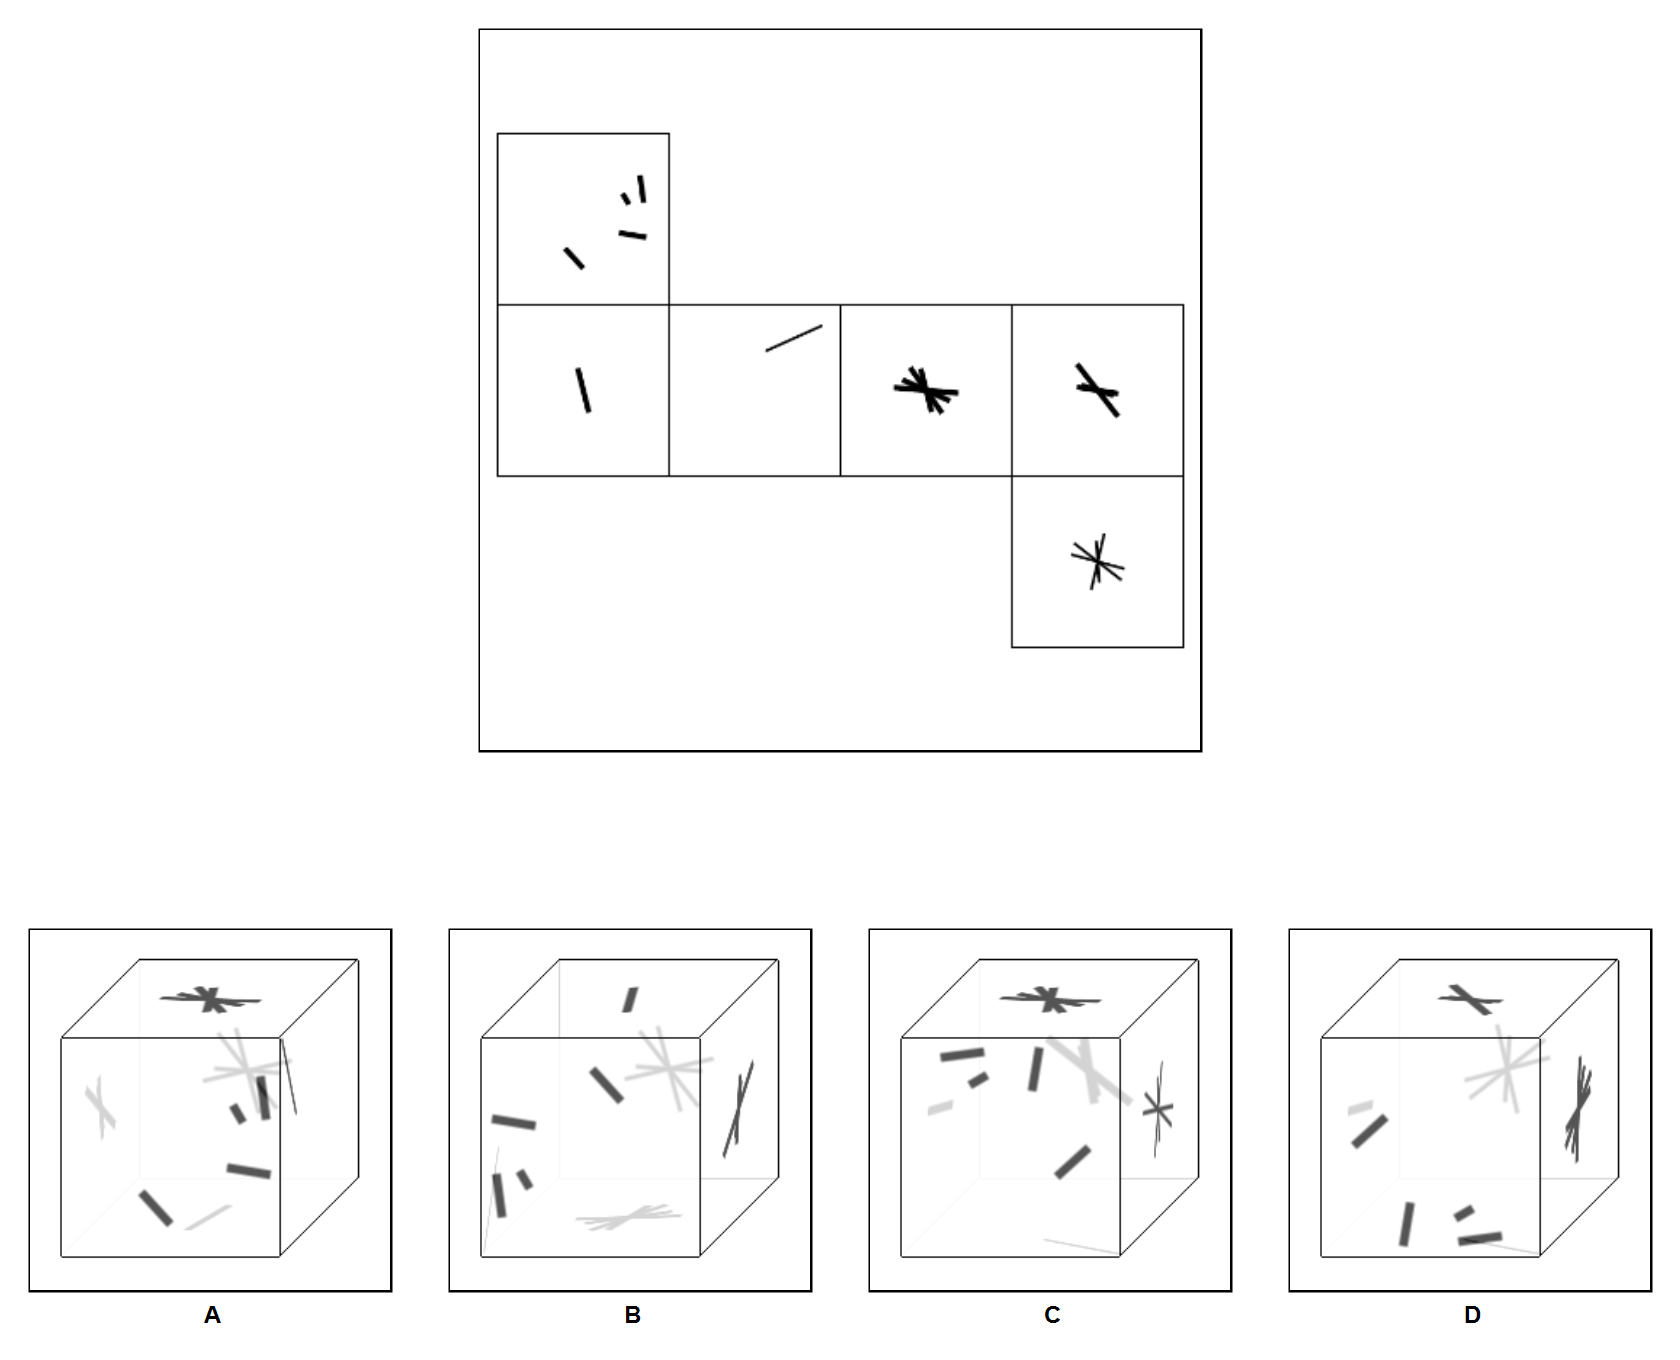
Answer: C